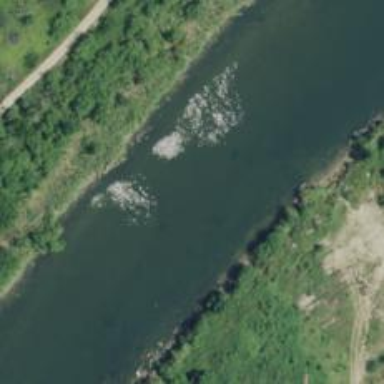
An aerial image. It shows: Beautiful view of river.